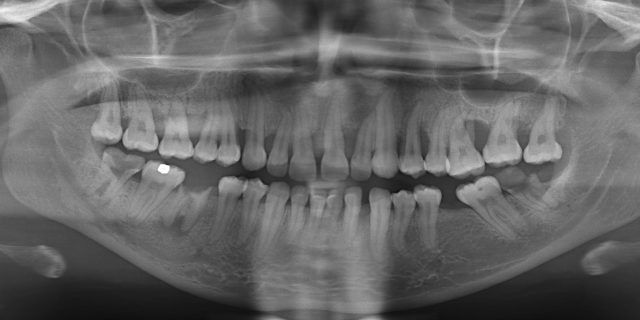
adult